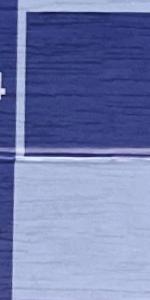
Label: Empty